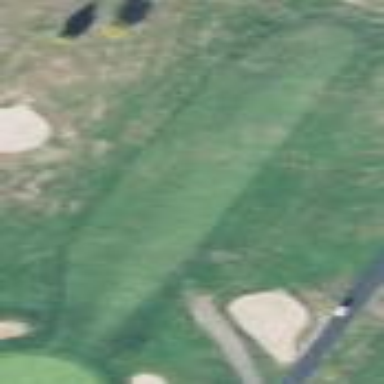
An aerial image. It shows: Grassy area designated as golf fairway.